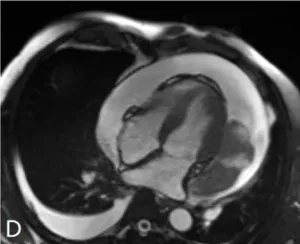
(D) MRI cine sequence, four-chamber position.
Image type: radiology (mri)